This time-domain trace was recorded on a rotor test rig. Based on the visible evidence, which rotor condition applies: normal, misalignment, unbalance, looseness?
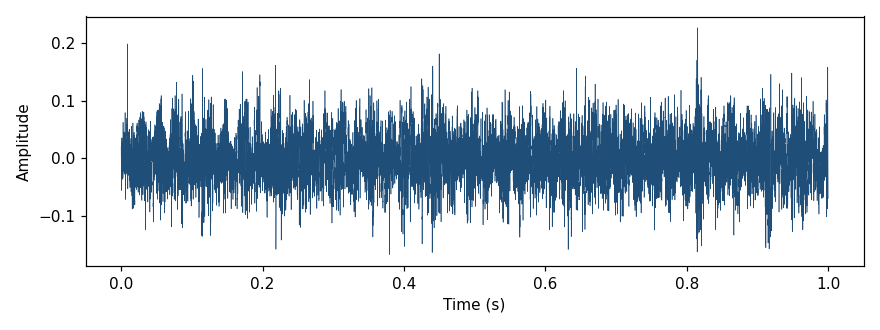
Answer: misalignment